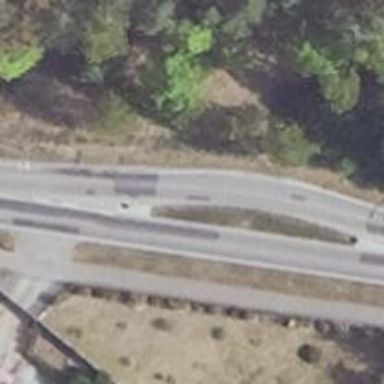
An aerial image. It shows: Chicane for traffic calming.